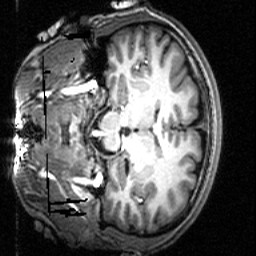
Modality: T1w
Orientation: coronal
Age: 19
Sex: female